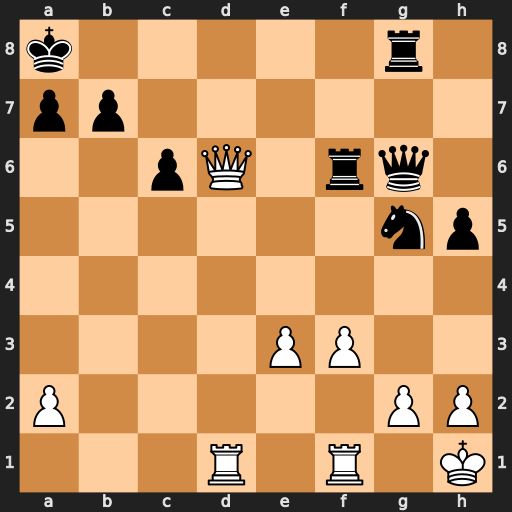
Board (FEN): k5r1/pp6/2pQ1rq1/6np/8/4PP2/P5PP/3R1R1K
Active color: w
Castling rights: -
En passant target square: -
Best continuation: Qd8+ Rxd8 Rxd8#